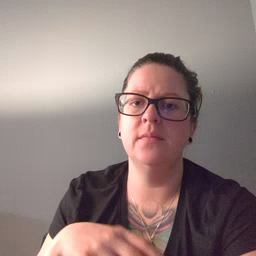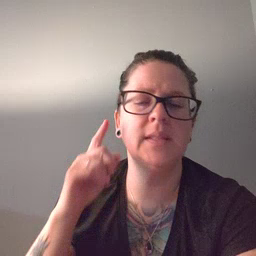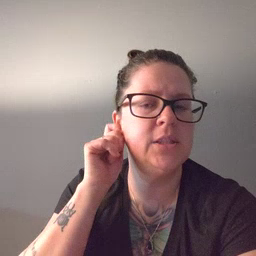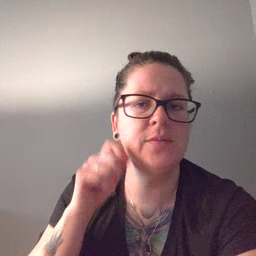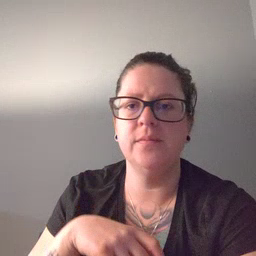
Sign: ear